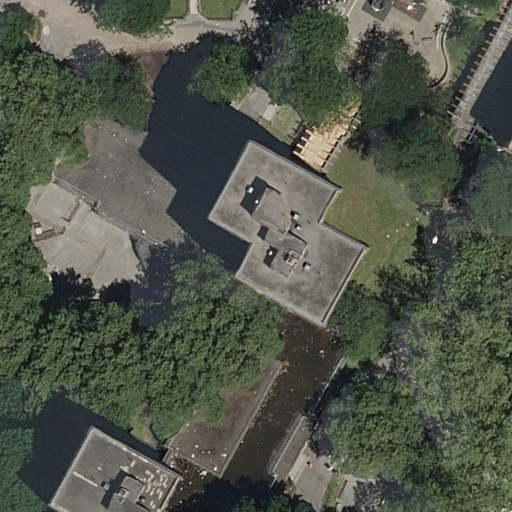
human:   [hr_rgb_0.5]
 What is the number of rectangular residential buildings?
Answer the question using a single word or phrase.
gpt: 1

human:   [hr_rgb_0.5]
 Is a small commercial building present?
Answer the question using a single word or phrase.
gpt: no

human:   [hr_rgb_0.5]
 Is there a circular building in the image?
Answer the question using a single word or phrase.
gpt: no

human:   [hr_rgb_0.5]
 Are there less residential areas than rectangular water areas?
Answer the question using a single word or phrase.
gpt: no

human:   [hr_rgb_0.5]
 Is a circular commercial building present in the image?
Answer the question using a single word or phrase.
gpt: no

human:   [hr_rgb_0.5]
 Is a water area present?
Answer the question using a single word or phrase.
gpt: no

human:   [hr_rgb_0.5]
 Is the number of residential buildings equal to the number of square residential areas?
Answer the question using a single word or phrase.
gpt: no

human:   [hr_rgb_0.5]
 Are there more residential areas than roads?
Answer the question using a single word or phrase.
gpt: no

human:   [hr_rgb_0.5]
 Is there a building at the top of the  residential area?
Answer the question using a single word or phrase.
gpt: no

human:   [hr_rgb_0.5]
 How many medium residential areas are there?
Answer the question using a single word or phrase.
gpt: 1

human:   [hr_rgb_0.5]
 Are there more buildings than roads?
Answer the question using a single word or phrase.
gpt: yes

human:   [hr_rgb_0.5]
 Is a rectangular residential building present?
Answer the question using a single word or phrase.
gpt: yes

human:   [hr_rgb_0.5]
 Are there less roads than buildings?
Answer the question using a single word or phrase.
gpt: yes

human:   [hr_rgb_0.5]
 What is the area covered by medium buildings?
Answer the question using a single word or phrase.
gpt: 430m2

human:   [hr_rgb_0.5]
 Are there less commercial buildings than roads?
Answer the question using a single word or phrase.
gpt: yes

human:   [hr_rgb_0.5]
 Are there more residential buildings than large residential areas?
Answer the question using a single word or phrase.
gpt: yes

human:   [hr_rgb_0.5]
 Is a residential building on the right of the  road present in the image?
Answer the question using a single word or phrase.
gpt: yes

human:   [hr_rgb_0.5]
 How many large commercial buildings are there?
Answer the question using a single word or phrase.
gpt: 0

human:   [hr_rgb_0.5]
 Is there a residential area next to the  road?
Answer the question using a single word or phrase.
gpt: yes

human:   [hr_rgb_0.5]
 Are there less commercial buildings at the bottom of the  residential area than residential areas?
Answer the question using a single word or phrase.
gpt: yes

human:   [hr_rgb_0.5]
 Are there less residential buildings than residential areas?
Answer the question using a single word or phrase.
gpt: no

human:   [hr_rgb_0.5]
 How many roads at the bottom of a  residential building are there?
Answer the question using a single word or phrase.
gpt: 1

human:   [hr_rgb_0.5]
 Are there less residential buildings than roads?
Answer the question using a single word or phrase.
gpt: no

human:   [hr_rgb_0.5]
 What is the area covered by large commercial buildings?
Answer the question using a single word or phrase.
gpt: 0m2

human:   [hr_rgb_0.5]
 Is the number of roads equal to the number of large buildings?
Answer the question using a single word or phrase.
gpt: yes

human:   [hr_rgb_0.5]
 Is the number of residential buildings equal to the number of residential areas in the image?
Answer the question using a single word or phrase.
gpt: no

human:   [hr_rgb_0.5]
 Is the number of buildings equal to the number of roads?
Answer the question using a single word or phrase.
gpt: no

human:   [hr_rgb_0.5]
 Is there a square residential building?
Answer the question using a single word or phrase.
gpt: no

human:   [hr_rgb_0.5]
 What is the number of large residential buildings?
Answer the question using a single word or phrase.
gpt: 1

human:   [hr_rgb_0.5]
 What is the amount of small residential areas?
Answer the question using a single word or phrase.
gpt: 0

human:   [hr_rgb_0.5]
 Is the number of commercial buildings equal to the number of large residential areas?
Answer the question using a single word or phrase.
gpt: yes

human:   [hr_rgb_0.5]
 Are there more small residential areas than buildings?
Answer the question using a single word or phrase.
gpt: no

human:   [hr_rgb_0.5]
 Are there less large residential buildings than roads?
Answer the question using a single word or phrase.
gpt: no

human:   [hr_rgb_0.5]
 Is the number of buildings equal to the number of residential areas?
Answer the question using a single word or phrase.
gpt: no

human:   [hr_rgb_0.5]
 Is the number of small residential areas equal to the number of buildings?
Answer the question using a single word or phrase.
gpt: no

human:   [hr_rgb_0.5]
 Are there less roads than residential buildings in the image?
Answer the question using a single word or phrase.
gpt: yes